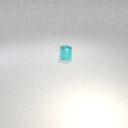
small cyan metal cylinder